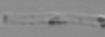
Label: Leptocylindrus